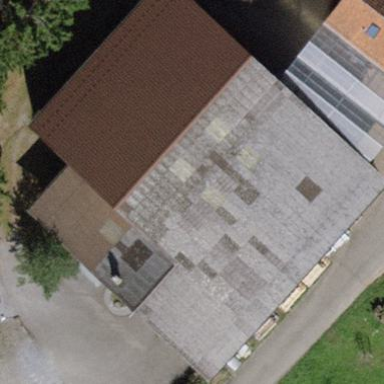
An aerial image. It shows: Pitched roof building.